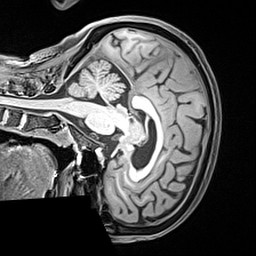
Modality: T1w
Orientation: sagittal
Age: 69
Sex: female
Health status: healthy
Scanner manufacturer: siemens
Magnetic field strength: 3 T
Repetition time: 2.4 s
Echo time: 0.00217 s